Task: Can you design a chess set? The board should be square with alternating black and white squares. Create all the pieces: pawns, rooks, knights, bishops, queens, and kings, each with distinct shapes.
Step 4151:
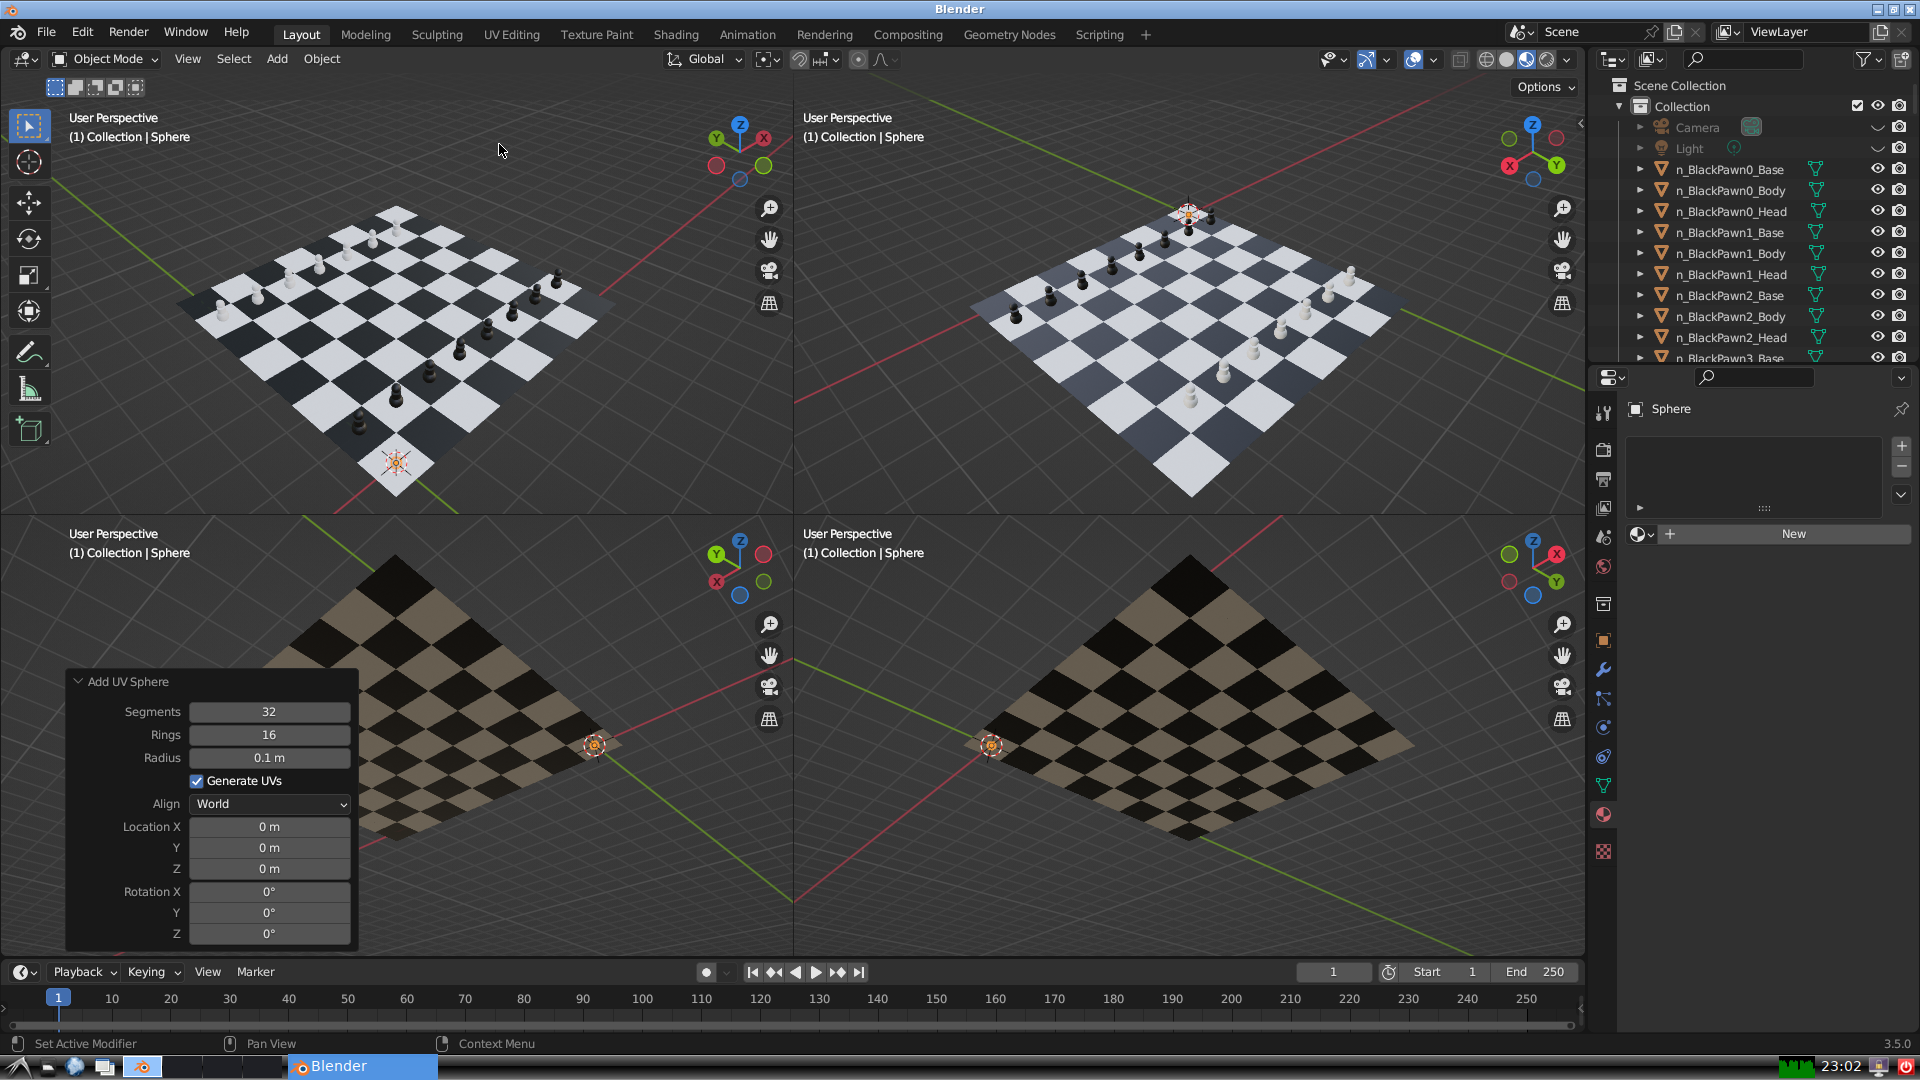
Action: {"mouse_move": [270, 758]}